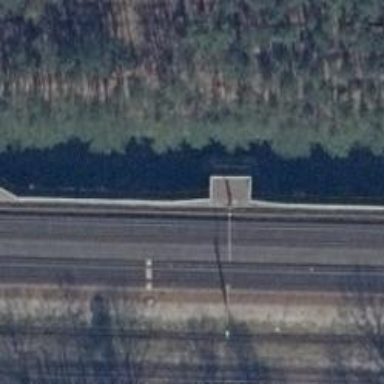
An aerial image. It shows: Railway milestone with catenary mast.